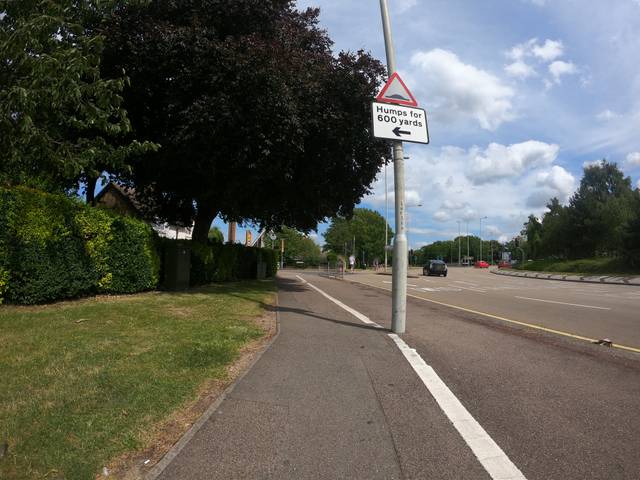
Region: United Kingdom
Coordinates: 51.369, 0.58